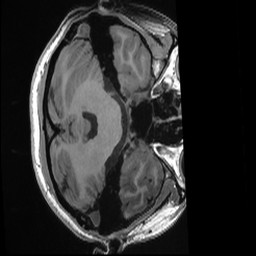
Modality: T1w
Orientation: axial
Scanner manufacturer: ge
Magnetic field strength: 3 T
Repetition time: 0.007788 s
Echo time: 0.00302 s